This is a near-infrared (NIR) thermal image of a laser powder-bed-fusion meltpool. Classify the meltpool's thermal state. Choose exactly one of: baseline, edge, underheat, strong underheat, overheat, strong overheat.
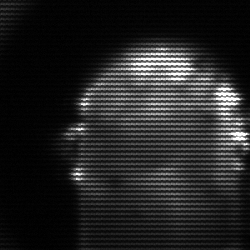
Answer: baseline